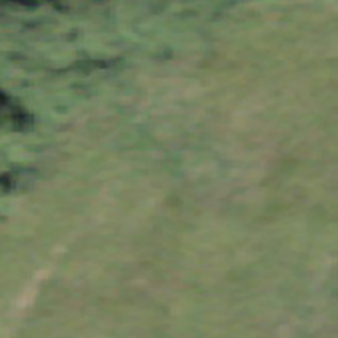
Label: other